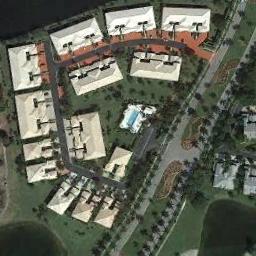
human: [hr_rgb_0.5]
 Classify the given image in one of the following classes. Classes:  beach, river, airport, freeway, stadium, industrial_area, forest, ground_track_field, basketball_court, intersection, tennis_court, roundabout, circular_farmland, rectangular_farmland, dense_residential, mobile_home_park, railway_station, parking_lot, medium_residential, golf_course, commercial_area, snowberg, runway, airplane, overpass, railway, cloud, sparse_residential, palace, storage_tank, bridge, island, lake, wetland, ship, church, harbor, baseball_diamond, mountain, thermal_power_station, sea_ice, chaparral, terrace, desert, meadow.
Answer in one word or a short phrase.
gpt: dense_residential